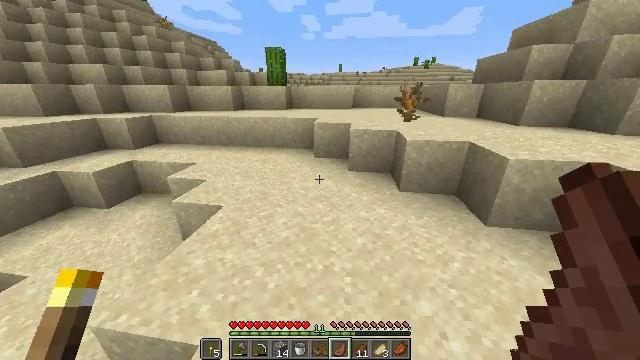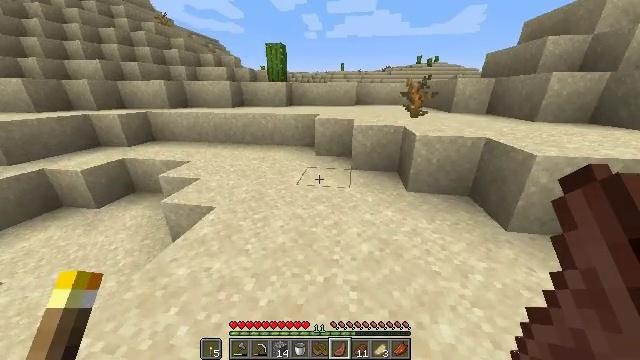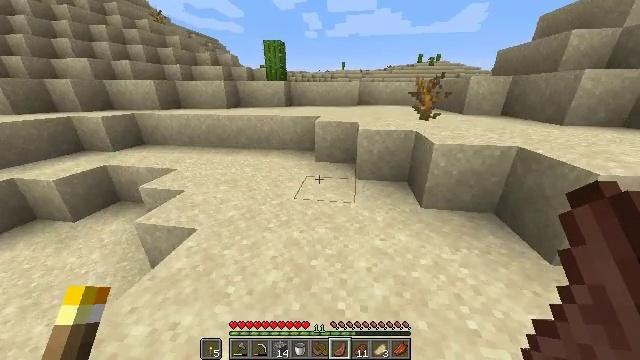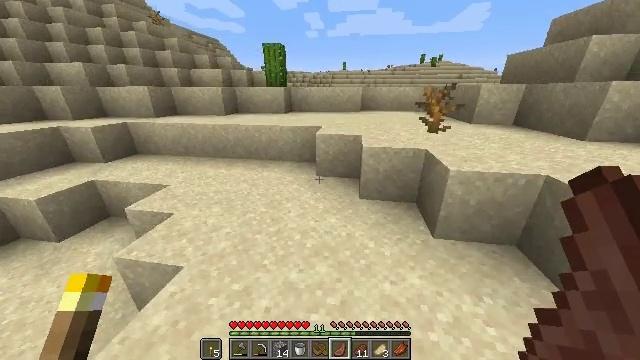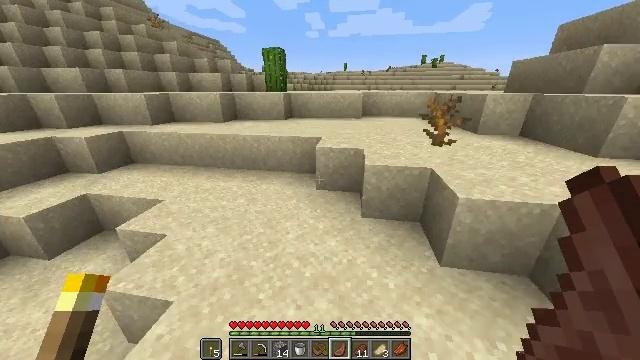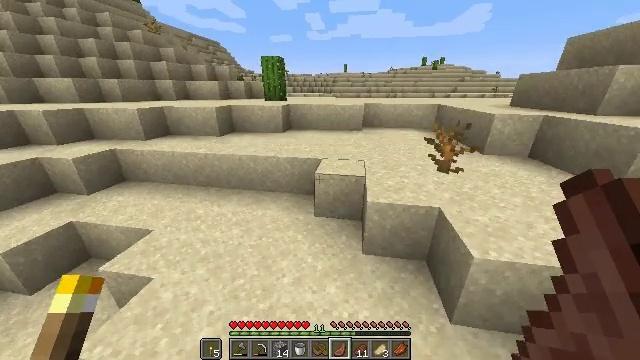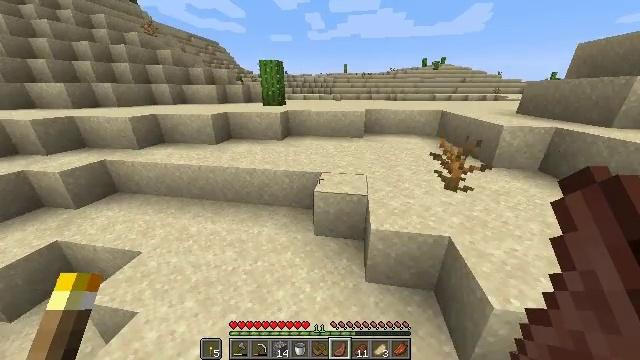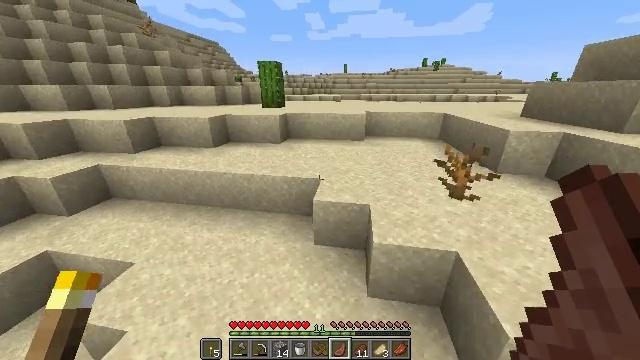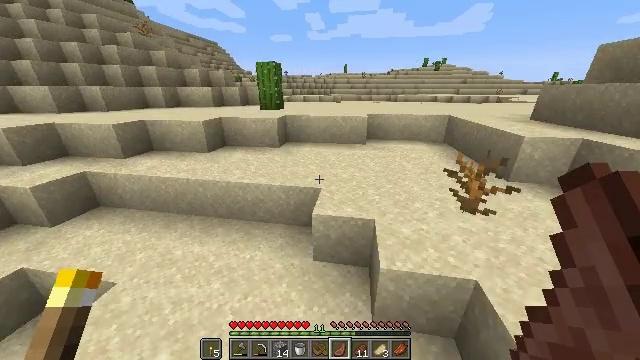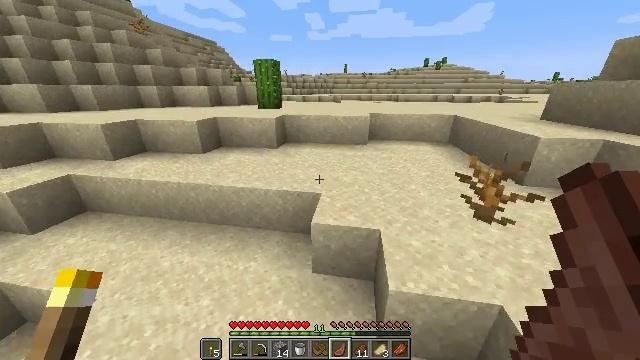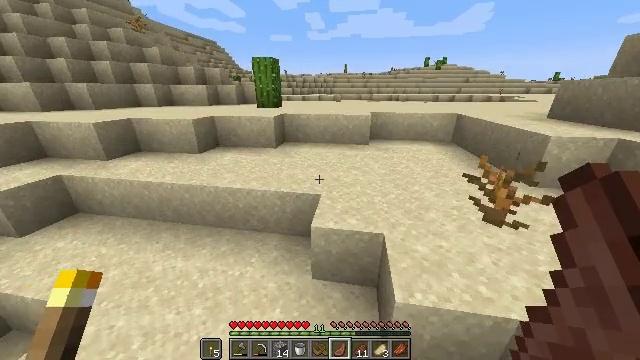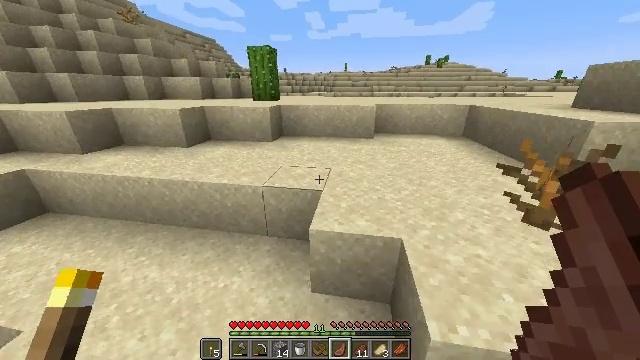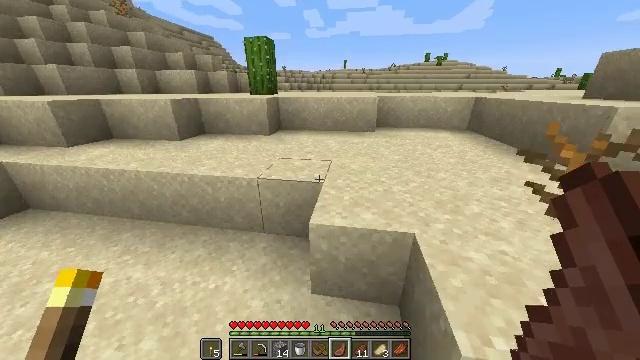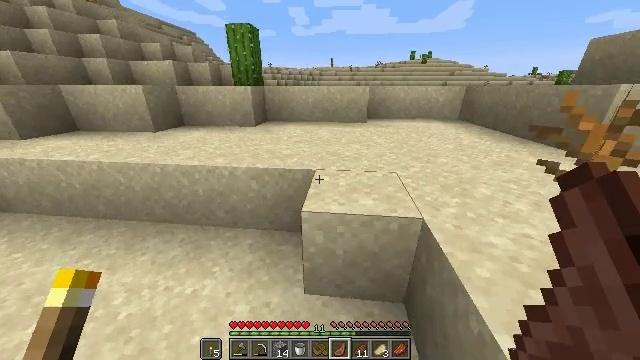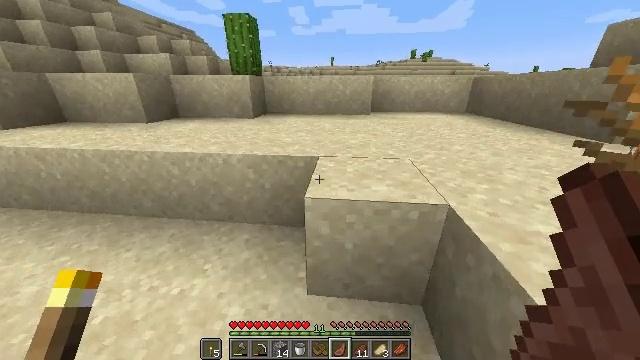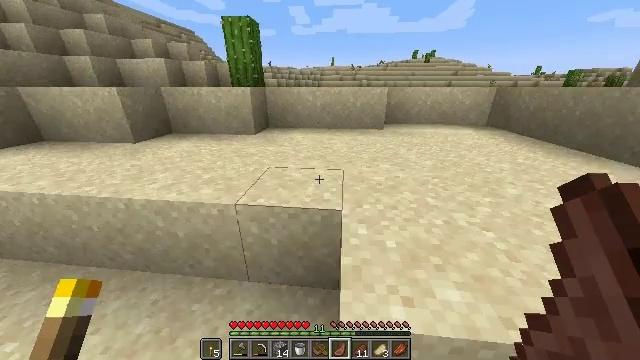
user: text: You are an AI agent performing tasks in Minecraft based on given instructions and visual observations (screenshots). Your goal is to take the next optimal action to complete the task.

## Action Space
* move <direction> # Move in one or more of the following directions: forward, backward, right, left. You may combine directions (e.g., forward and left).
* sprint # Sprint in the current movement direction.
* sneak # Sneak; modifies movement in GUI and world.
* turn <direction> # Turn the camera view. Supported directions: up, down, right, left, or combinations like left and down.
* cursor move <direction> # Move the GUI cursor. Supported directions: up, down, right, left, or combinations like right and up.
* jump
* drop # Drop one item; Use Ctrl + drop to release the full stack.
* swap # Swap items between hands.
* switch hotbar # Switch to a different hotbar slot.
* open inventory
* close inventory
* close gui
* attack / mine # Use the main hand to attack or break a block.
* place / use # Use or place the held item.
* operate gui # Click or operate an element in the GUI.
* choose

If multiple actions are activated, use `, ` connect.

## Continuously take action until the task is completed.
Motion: motion action
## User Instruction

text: Kill the rabbit.
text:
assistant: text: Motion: move forward, sprint, jump
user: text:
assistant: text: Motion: move forward, sprint, jump
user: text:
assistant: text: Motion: move forward, sprint, jump
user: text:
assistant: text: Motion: move forward, sprint, jump
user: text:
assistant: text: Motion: move forward, sprint, jump
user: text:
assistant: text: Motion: move forward, sprint, jump
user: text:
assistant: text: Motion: move forward, sprint, jump
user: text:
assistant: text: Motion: move forward, sprint, jump
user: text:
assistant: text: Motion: move forward, sprint, jump
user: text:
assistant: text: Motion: move forward, sprint, jump
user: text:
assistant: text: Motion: move forward and move left, sprint, jump
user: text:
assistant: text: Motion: move forward and move left, sprint, jump
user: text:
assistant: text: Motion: move forward and move left, sprint, turn right, jump
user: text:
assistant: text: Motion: move forward and move left, sprint, jump
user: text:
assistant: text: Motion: move forward and move left, sprint, jump
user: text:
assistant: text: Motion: move forward and move left, sprint, jump
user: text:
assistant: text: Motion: move forward and move left, sprint, turn right, jump
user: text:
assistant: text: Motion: move forward and move left, sprint, turn right and down, jump
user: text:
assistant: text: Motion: move forward and move left, sprint, turn right and down, jump
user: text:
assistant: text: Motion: move forward, sprint, jump
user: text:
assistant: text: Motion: move forward, sprint, jump
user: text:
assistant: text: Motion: move forward, sprint, jump
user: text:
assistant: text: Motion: move forward, sprint, turn left, jump
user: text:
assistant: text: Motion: move forward, sprint, turn left, jump
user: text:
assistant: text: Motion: move forward, sprint, turn left, jump
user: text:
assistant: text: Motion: move forward, sprint, jump
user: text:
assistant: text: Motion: move forward, sprint, jump
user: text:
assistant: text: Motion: move forward, sprint, jump
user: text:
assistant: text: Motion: move forward, sprint, jump
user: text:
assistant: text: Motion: move forward, sprint, jump